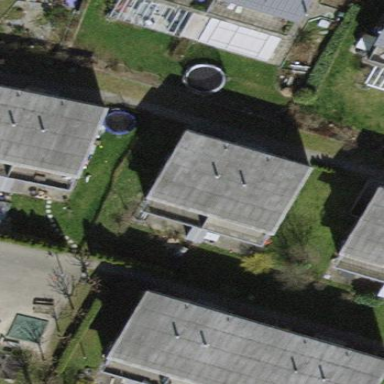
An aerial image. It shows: Building with tile roof.